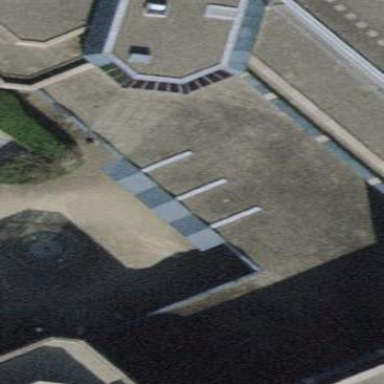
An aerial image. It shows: View of roof of building.